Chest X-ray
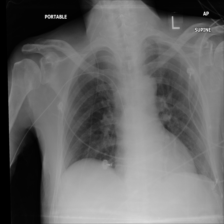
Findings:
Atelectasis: negative
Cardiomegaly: negative
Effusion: negative
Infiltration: negative
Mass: negative
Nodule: negative
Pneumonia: negative
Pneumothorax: negative
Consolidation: negative
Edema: negative
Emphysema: negative
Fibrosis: negative
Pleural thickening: negative
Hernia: negative